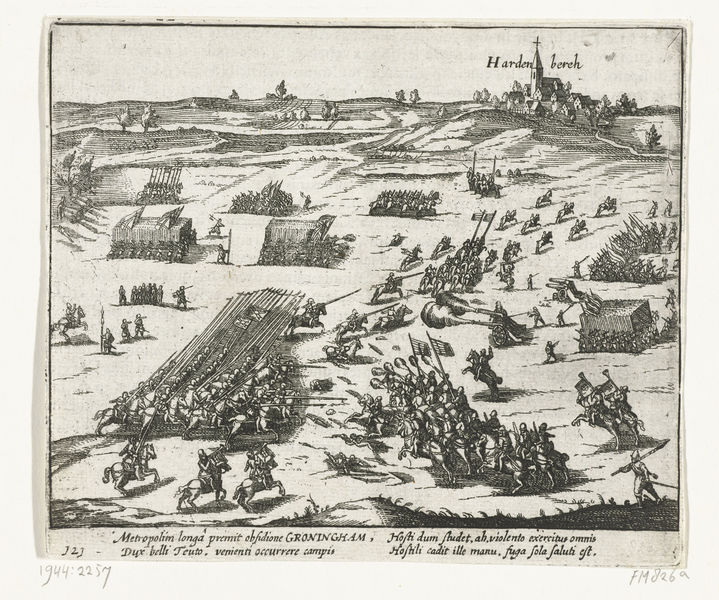
Titel: Slag bij Hardenberg
Standort: Amsterdam
Institution: Rijksmuseum
Schlagwörter: church, fight, people, soldier, soldiers, swords, white, black, country, grey, old, painting, picture, smoke, fighting, horses, field, hills, house, landscape, houses, village, armor, armour, drawing, black and white, animals, army, etching, battle, cross, calvary, flag, banners, city, flags, human, arms, square, buildings, engraving, map, pencil, medieval, aerial, animal, war, horse, chariot, warrior, crucifix, fields, spire, steeple, humans, christian, lances, spears, trumpet, camp, latin, middle ages, hurt, pain, weapon, guns, blood, spear, general, knights, attack, lance, weapons, cannon, tents, conquest, canon, defend, formation, charge, archer, cavalry, battlefield, speers, trompet, cannons, pikemen, tsnt, flanks, phalanx, pikeman, harden, berch, groningham, birdview, metropolim, soldeirs, long spears, units, 1523, flagd, advance, harden bereh, harden berek, camo